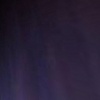
Label: space